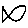
Label: fish